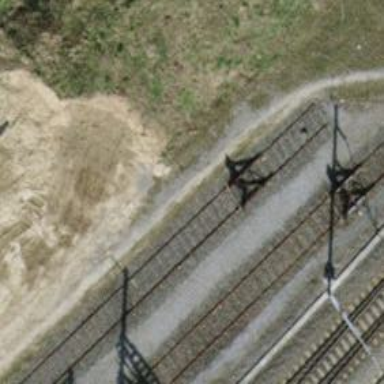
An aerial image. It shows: Railway buffer stop.